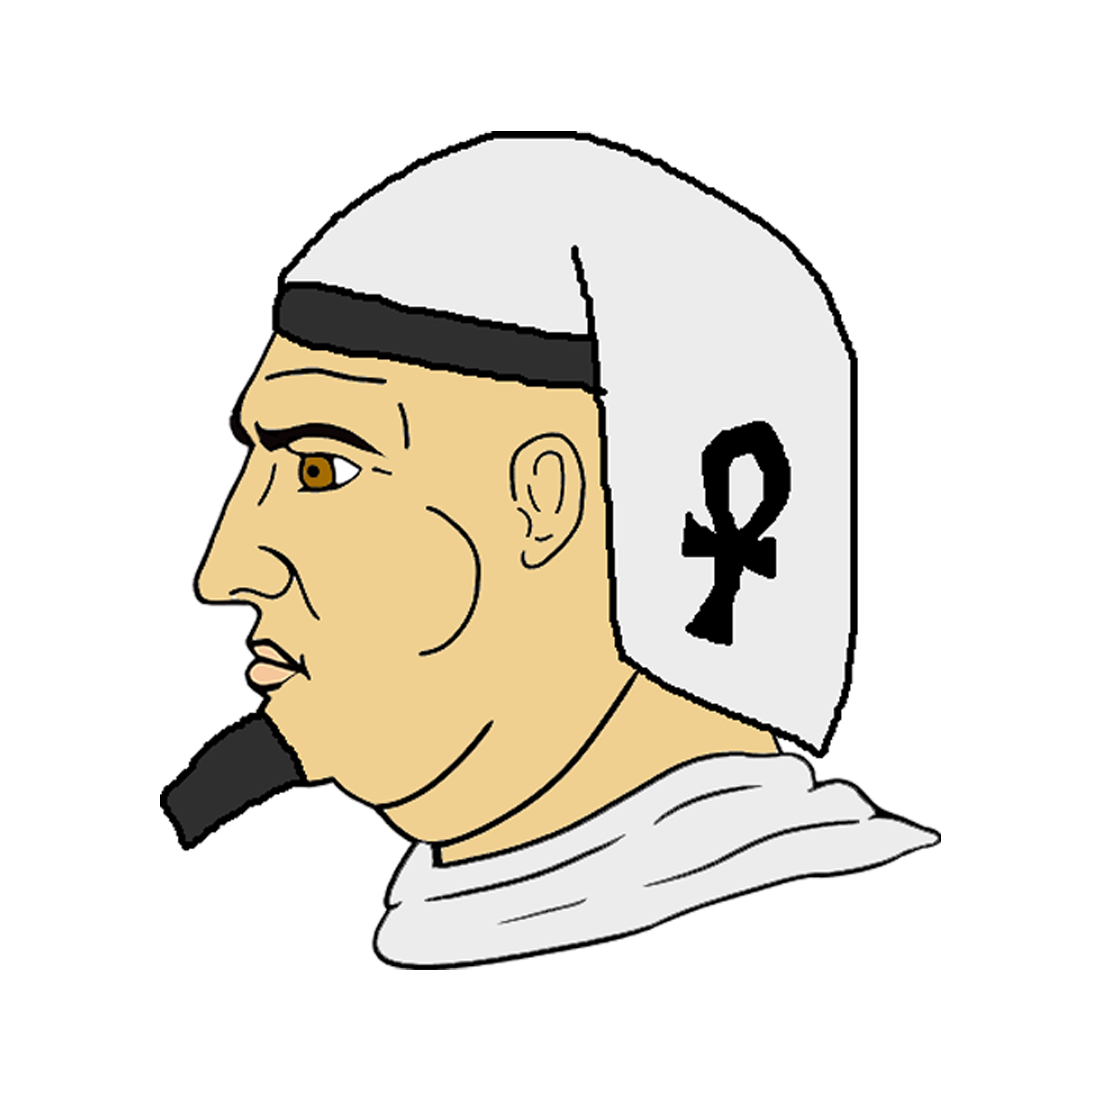
Label: 4_Yes_Chad